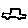
Label: car